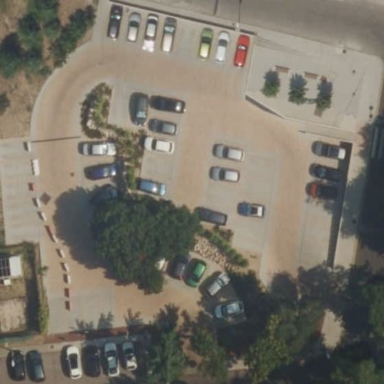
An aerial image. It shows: Parking area with surface.